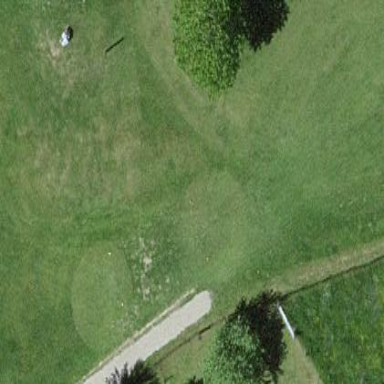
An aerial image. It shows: Golf tee.